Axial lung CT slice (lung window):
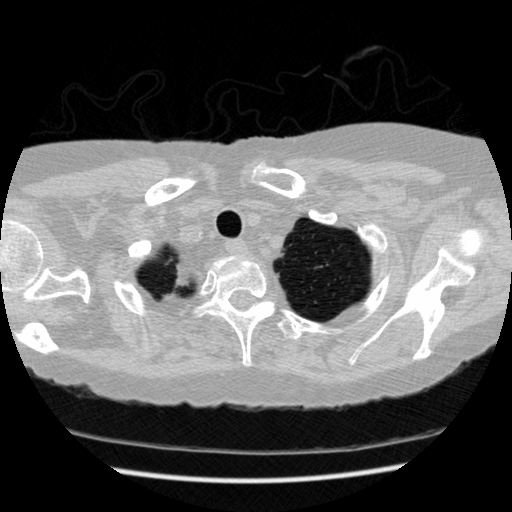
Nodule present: no